Question: I want to customize a UIControlSwitch, but I have a doubt, Can I change the image of the selector of the switch also? I saw many tutorials , and they changes the size, text and Background, but I want make something similar to this( Mundial):

and additional I want to know if this is a UISwitch?
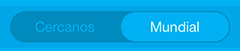
Answer: There are many controls which can do what you're asking. Have a look at CocoaControls, specifically <URL>.
I would personally recommend using <URL>.